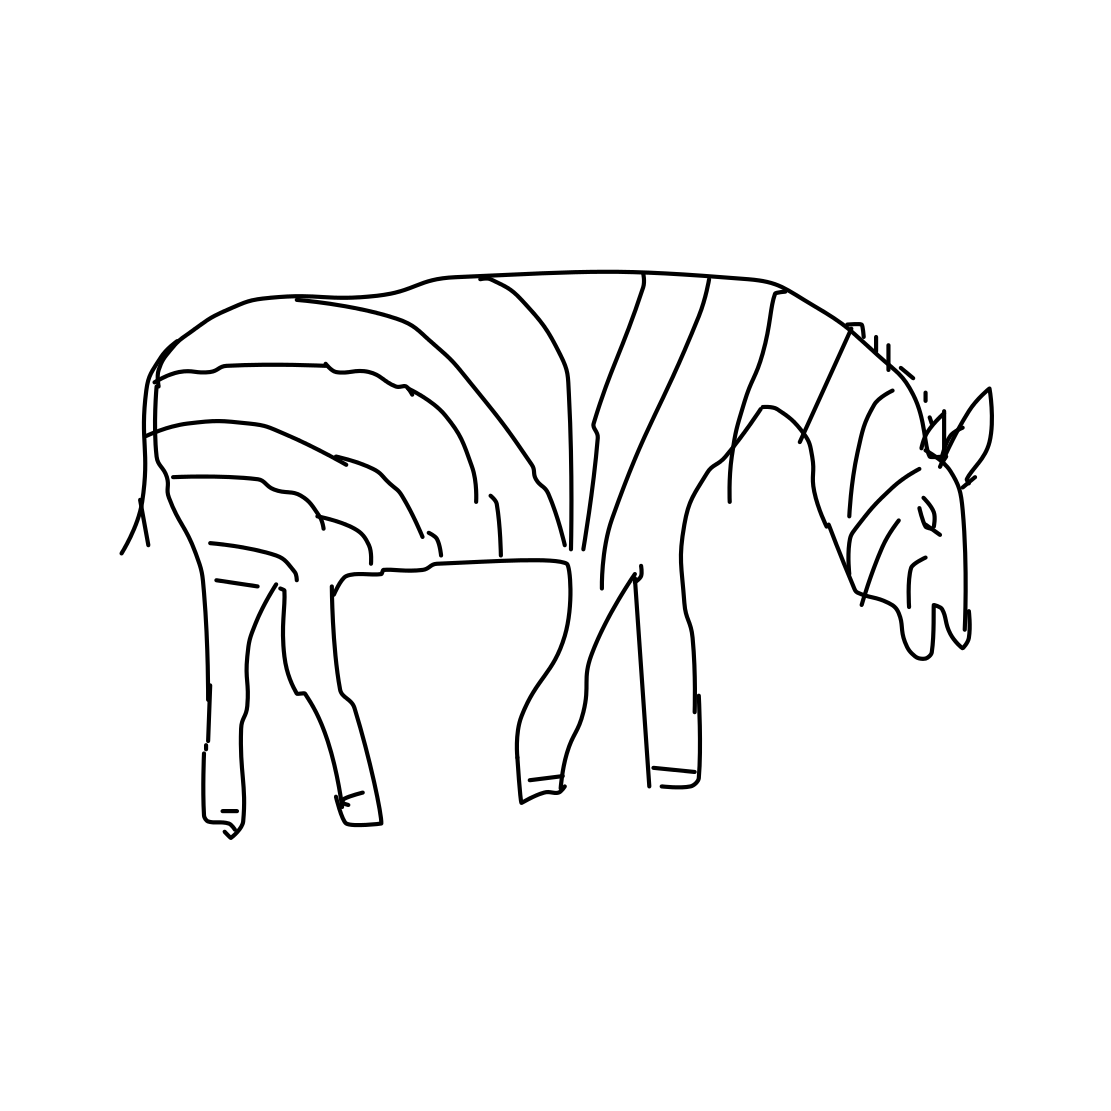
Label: zebra